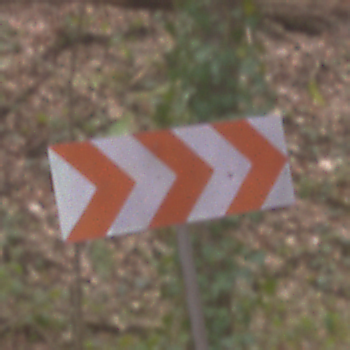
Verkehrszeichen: RichtungstafelnInKurvenGrossLinks
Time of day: Midday
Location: Outdoor (Nature)
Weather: Overcast
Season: Autumn
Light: Natural